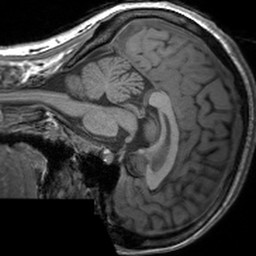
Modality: T1w
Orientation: sagittal
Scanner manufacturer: siemens
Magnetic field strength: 3 T
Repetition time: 1.54 s
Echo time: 0.00234 s